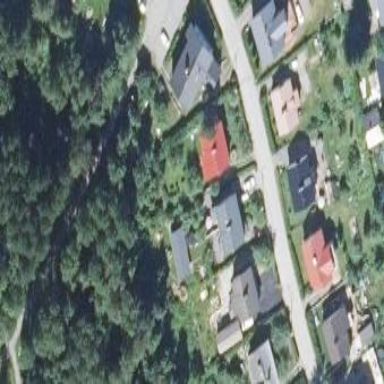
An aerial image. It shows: Residential area.